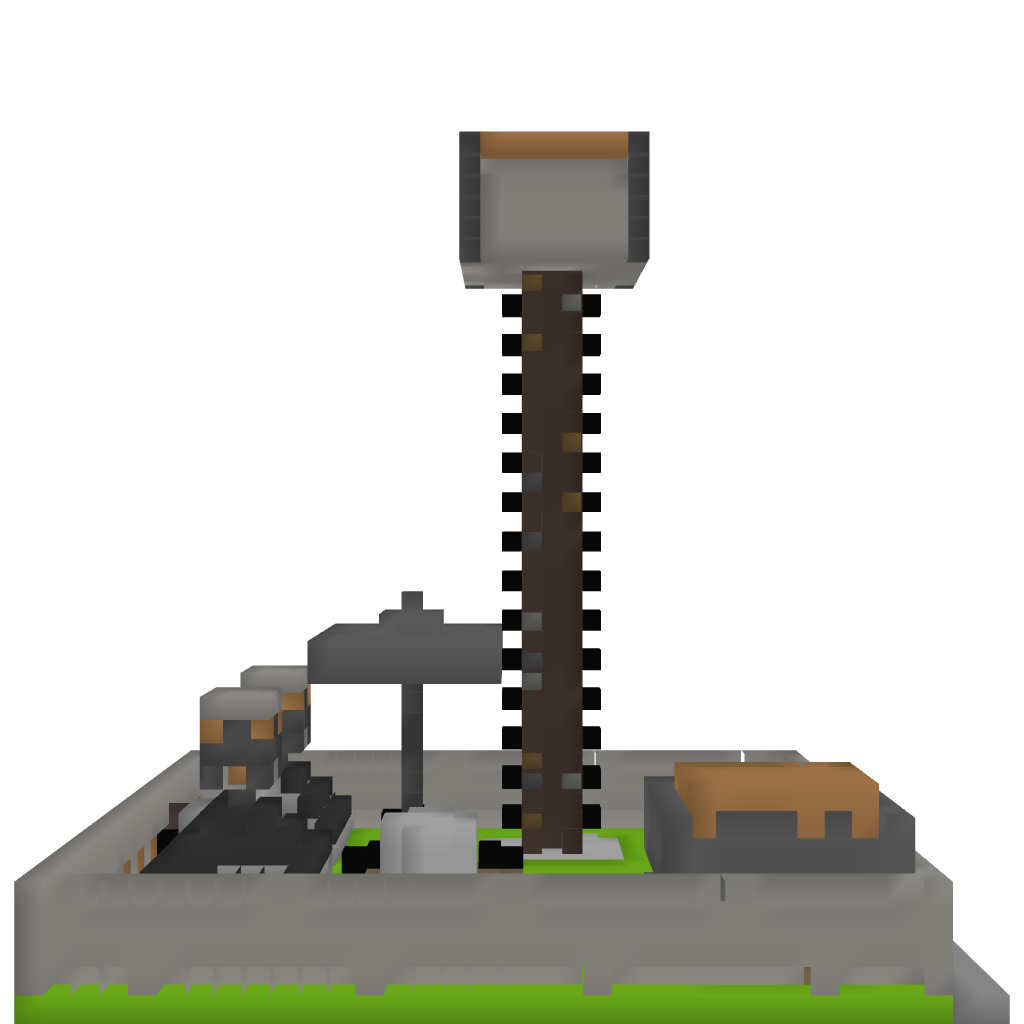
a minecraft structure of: Dream's Garden